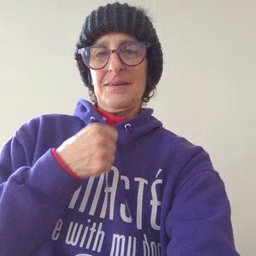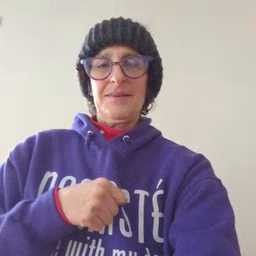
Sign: milk